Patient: sex M, age 22
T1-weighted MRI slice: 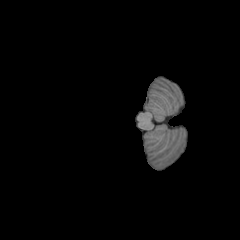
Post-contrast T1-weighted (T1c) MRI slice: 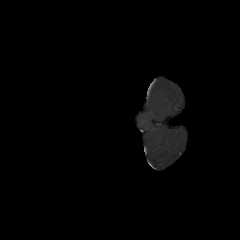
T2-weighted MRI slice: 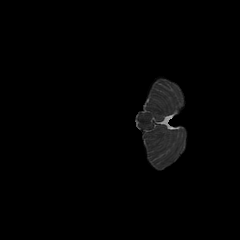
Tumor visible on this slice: no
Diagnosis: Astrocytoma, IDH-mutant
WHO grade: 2